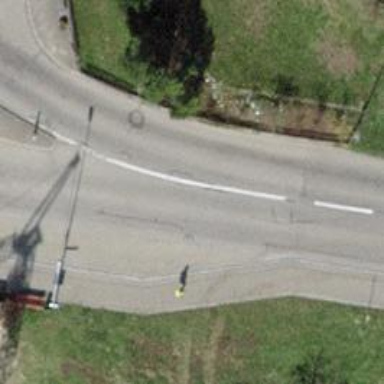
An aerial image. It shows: Public transport stop position.